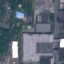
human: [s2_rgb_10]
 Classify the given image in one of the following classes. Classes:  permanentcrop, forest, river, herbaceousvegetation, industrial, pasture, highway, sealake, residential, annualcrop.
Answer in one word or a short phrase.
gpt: Industrial